Question: I need to replace colors of the sprite.
Some example founded in google

Here is I've found a looks like working solution for Unity - [How to Use a Shader to Dynamically Swap a Sprite's Colors][2]
How to port it to cocos2d-x? Can someone please help with code examples?
I'm looking for cocos2d-x v3 code snippet. Really looking forward for some help.
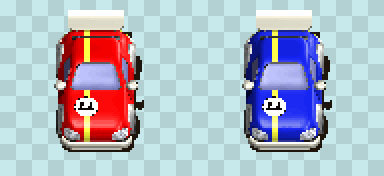
Answer: The algorithm in the article <URL> is very simple. It is based on a one dimensional lookup table with 256 entries. This allows the algorithm to map only 256 different colors.
In detail, the new colors (the colors used to replace) are stored in a one dimensional texture with 256 entries. When a color is read from the original texture a key is used to find the new color in the one dimensional texture. The key which is used is the red color channel of the original color, this means that all different colors in the original text must also have different red color values. This is another restriction.
The original document (<URL> says:
> Note that this may not work as expected if two or more colors on the sprite texture share the same red value! When using this method, it's important to keep the red values of the colors in the sprite texture different.
Further the algorithm mix the original color and the color by the alpha channel of the color. That causes that the color is drawn if the color is completely opaque and the original color is drawn if the color is completely transparent, in between will be linearly interpolated.
A GLSL function with this algorithm is very short and looks somehow like this:
'''
uniform sampler2D u_spriteTexture; // sprite texture
uniform sampler1D u_swapTexture; // lookup texture with swap colors
vec4 SwapColor( vec2 textureCoord )
{
vec4 originalColor = texture( u_spriteTexture, textureCoord.st );
vec4 swapColor = texture( u_swapTexture, originalColor.r );
vec3 finalColor = mix( originalColor.rgb, swapColor.rgb, swapColor.a );
return vec4( finalColor.rgb, originalColor.a );
}
'''
### Suggested Algorithm
Reading the suggested <URL> and back. I took this idea and introduced my own thoughts.
Performant conversion functions between RGB and <URL>, which can easily translated from HLSL to GLSL:
'''
const float Epsilon = 1e-10;
vec3 RGBtoHCV( in vec3 RGB )
{
vec4 P = (RGB.g < RGB.b) ? vec4(RGB.bg, -1.0, 2.0/3.0) : vec4(RGB.gb, 0.0, -1.0/3.0);
vec4 Q = (RGB.r < P.x) ? vec4(P.xyw, RGB.r) : vec4(RGB.r, P.yzx);
float C = Q.x - min(Q.w, Q.y);
float H = abs((Q.w - Q.y) / (6.0 * C + Epsilon) + Q.z);
return vec3(H, C, Q.x);
}
vec3 RGBtoHSV(in vec3 RGB)
{
vec3 HCV = RGBtoHCV(RGB);
float S = HCV.y / (HCV.z + Epsilon);
return vec3(HCV.x, S, HCV.z);
}
'''
'''
vec3 HUEtoRGB(in float H)
{
float R = abs(H * 6.0 - 3.0) - 1.0;
float G = 2.0 - abs(H * 6.0 - 2.0);
float B = 2.0 - abs(H * 6.0 - 4.0);
return clamp( vec3(R,G,B), 0.0, 1.0 );
}
vec3 HSVtoRGB(in vec3 HSV)
{
vec3 RGB = HUEtoRGB(HSV.x);
return ((RGB - 1.0) * HSV.y + 1.0) * HSV.z;
}
'''
As in the first algorithm of this answer, again a one dimensional lookup table is of need. But the length of the look up table has not to be exactly 256, it is completely user dependent. The key is not the red channel, it is the value which is a clear expression of the color and can easily be calculated as seen in 'RGBtoHSV' and 'RGBtoHSV'. The look-up table however has to, contain a color assignment distributed linearly over the * hue * range from 0 to 1 of the original color.
The algorithm can be defined with the following steps:
- - - - -
With this algorithm any RGB color can be swapped, by keeping the and of the original color. See the following short and clear GLSL function:
'''
uniform sampler2D u_spriteTexture; // sprite texture
uniform sampler1D u_swapTexture; // lookup texture with swap colors
// the texture coordinate is the hue of the original color
vec4 SwapColor( vec2 textureCoord )
{
vec4 originalColor = texture( u_spriteTexture, textureCoord.st );
vec3 originalHSV = RGBtoHSV( originalColor.rgb );
vec4 lookUpColor = texture( u_swapTexture, originalHSV.x );
vec3 swapHSV = RGBtoHSV( lookUpColor.rgb );
vec3 swapColor = HSVtoRGB( vec3( swapHSV.x, originalHSV.y, originalHSV.z ) );
vec3 finalColor = mix( originalColor.rgb, swapColor.rgb, lookUpColor.a );
return vec4( finalColor.rgb, originalColor.a );
}
'''
## Apply to cocos2d-x v3.15
To apply the shader to cocos2d-x v3.15 I adapted the and in the project of the cocos2d-x v3.15 test projects.
The shader can be applied to any sprite a can swap up to 10 color tints, but this can easily be expanded. Note, the shader does not only change a single color, it searches all colors which are similar to a color, even the colors with a completely different saturation or brightness. Each color is swapped with a color, that has a equal saturation and brightness, but a new base color.
The information which swaps the colors, is stored in an array of 'vec3'. The 'x' component contains the of the original color, the 'y' component contains the of the color, and the 'z' component contains an epsilon value, which defines the color range.
The shader source files should be placed in the "resource/shader" subdirectory of the project directory.
Vertex shader
'''
attribute vec4 a_position;
attribute vec2 a_texCoord;
attribute vec4 a_color;
varying vec4 cc_FragColor;
varying vec2 cc_FragTexCoord1;
void main()
{
gl_Position = CC_PMatrix * a_position;
cc_FragColor = a_color;
cc_FragTexCoord1 = a_texCoord;
}
'''
Fragment shader
'''
#ifdef GL_ES
precision mediump float;
#endif
varying vec4 cc_FragColor;
varying vec2 cc_FragTexCoord1;
const float Epsilon = 1e-10;
vec3 RGBtoHCV( in vec3 RGB )
{
vec4 P = (RGB.g < RGB.b) ? vec4(RGB.bg, -1.0, 2.0/3.0) : vec4(RGB.gb, 0.0, -1.0/3.0);
vec4 Q = (RGB.r < P.x) ? vec4(P.xyw, RGB.r) : vec4(RGB.r, P.yzx);
float C = Q.x - min(Q.w, Q.y);
float H = abs((Q.w - Q.y) / (6.0 * C + Epsilon) + Q.z);
return vec3(H, C, Q.x);
}
vec3 RGBtoHSV(in vec3 RGB)
{
vec3 HCV = RGBtoHCV(RGB);
float S = HCV.y / (HCV.z + Epsilon);
return vec3(HCV.x, S, HCV.z);
}
vec3 HUEtoRGB(in float H)
{
float R = abs(H * 6.0 - 3.0) - 1.0;
float G = 2.0 - abs(H * 6.0 - 2.0);
float B = 2.0 - abs(H * 6.0 - 4.0);
return clamp( vec3(R,G,B), 0.0, 1.0 );
}
vec3 HSVtoRGB(in vec3 HSV)
{
vec3 RGB = HUEtoRGB(HSV.x);
return ((RGB - 1.0) * HSV.y + 1.0) * HSV.z;
}
#define MAX_SWAP 10
uniform vec3 u_swap[MAX_SWAP];
uniform int u_noSwap;
void main()
{
vec4 originalColor = texture2D(CC_Texture0, cc_FragTexCoord1);
vec3 originalHSV = RGBtoHSV( originalColor.rgb );
vec4 swapColor = vec4( originalColor.rgb, 1.0 );
for ( int i = 0; i < 10 ; ++ i )
{
if ( i >= u_noSwap )
break;
if ( abs( originalHSV.x - u_swap[i].x ) < u_swap[i].z )
{
swapColor.rgb = HSVtoRGB( vec3( u_swap[i].y, originalHSV.y, originalHSV.z ) );
break;
}
}
vec3 finalColor = mix( originalColor.rgb, swapColor.rgb, swapColor.a );
gl_FragColor = vec4( finalColor.rgb, originalColor.a );
}
'''
Header file :
'''
#ifndef __HELLOWORLD_SCENE_H__
#define __HELLOWORLD_SCENE_H__
#include "cocos2d.h"
#define MAX_COLOR 10
class HelloWorld : public cocos2d::Scene
{
public:
virtual bool init() override;
static cocos2d::Scene* scene();
void menuCloseCallback(Ref* sender);
CREATE_FUNC(HelloWorld);
void InitSwapInfo( int i, const cocos2d::Color3B &sourceCol, const cocos2d::Color3B &swapCol, float deviation );
private:
cocos2d::GLProgram* mProgramExample;
cocos2d::Vec3 mSource[MAX_COLOR];
cocos2d::Vec3 mSwap[MAX_COLOR];
float mDeviation[MAX_COLOR];
cocos2d::Vec3 mSwapInfo[MAX_COLOR];
};
#endif // __HELLOWORLD_SCENE_H__
'''
Source file :
Note, the C++ function 'RGBtoHue' and the GLSL function 'RGBtoHue', should implement the exactly same algorithm.
The input to the function 'SwapInfo' are RGB colors encoded to 'cocos2d::Vec3'. If the source channels of the RGB colors are bytes ('unsigned char'), then this can easily converted to 'cocos2d::Vec3' by 'cocos2d::Vec3( R / 255.0f, G / 255.0f, B / 255.0f )'.
'''
#include "HelloWorldScene.h"
#include "AppMacros.h"
USING_NS_CC;
float RGBtoHue( const cocos2d::Vec3 &RGB )
{
const float Epsilon = 1e-10f;
cocos2d::Vec4 P = (RGB.y < RGB.z) ?
cocos2d::Vec4(RGB.y, RGB.z, -1.0f, 2.0f/3.0f) :
cocos2d::Vec4(RGB.y, RGB.z, 0.0f, -1.0f/3.0f);
cocos2d::Vec4 Q = (RGB.x < P.x) ?
cocos2d::Vec4(P.x, P.y, P.w, RGB.x) :
cocos2d::Vec4(RGB.x, P.y, P.z, P.x);
float C = Q.x - (Q.w < Q.y ? Q.w : Q.y);
float H = fabs((Q.w - Q.y) / (6.0f * C + Epsilon) + Q.z);
return H;
}
cocos2d::Vec3 SwapInfo( const cocos2d::Vec3 &sourceCol, const cocos2d::Vec3 &swapCol, float epsi )
{
return cocos2d::Vec3( RGBtoHue( sourceCol ), RGBtoHue( swapCol ), epsi );
}
void HelloWorld::InitSwapInfo( int i, const cocos2d::Color3B &sourceCol, const cocos2d::Color3B &swapCol, float deviation )
{
mSource[i] = cocos2d::Vec3( sourceCol.r/255.0, sourceCol.g/255.0, sourceCol.b/255.0 );
mSwap[i] = cocos2d::Vec3( swapCol.r/255.0, swapCol.g/255.0, swapCol.b/255.0 );
mDeviation[i] = deviation;
mSwapInfo[i] = SwapInfo( mSource[i], mSwap[i], mDeviation[i] );
}
Scene* HelloWorld::scene()
{
return HelloWorld::create();
}
bool HelloWorld::init()
{
if ( !Scene::init() ) return false;
auto visibleSize = Director::getInstance()->getVisibleSize();
auto origin = Director::getInstance()->getVisibleOrigin();
auto closeItem = MenuItemImage::create(
"CloseNormal.png",
"CloseSelected.png",
CC_CALLBACK_1(HelloWorld::menuCloseCallback,this));
closeItem->setPosition(origin + Vec2(visibleSize) - Vec2(closeItem->getContentSize() / 2));
auto menu = Menu::create(closeItem, nullptr);
menu->setPosition(Vec2::ZERO);
this->addChild(menu, 1);
auto sprite = Sprite::create("HelloWorld.png");
sprite->setPosition(Vec2(visibleSize / 2) + origin);
mProgramExample = new GLProgram();
mProgramExample->initWithFilenames("shader/colorswap.vert", "shader/colorswap.frag");
mProgramExample->bindAttribLocation(GLProgram::ATTRIBUTE_NAME_POSITION, GLProgram::VERTEX_ATTRIB_POSITION);
mProgramExample->bindAttribLocation(GLProgram::ATTRIBUTE_NAME_COLOR, GLProgram::VERTEX_ATTRIB_COLOR);
mProgramExample->bindAttribLocation(GLProgram::ATTRIBUTE_NAME_TEX_COORD, GLProgram::VERTEX_ATTRIB_TEX_COORDS);
mProgramExample->link();
mProgramExample->updateUniforms();
mProgramExample->use();
GLProgramState* state = GLProgramState::getOrCreateWithGLProgram(mProgramExample);
sprite->setGLProgram(mProgramExample);
sprite->setGLProgramState(state);
InitSwapInfo( 0, cocos2d::Color3B( 41, 201, 226 ), cocos2d::Color3B( 255, 0, 0 ), 0.1f );
InitSwapInfo( 1, cocos2d::Color3B( 249, 6, 6 ), cocos2d::Color3B( 255, 255, 0 ), 0.1f );
int noOfColors = 2;
state->setUniformVec3v("u_swap", noOfColors, mSwapInfo);
state->setUniformInt("u_noSwap", noOfColors);
this->addChild(sprite);
return true;
}
void HelloWorld::menuCloseCallback(Ref* sender)
{
Director::getInstance()->end();
#if (CC_TARGET_PLATFORM == CC_PLATFORM_IOS)
exit(0);
#endif
}
'''
### Compare RGB values instead of Hue
A fragment shader which directly compares RGB colors would look like this:
'''
#ifdef GL_ES
precision mediump float;
#endif
varying vec4 cc_FragColor;
varying vec2 cc_FragTexCoord1;
const float Epsilon = 1e-10;
vec3 RGBtoHCV( in vec3 RGB )
{
vec4 P = (RGB.g < RGB.b) ? vec4(RGB.bg, -1.0, 2.0/3.0) : vec4(RGB.gb, 0.0, -1.0/3.0);
vec4 Q = (RGB.r < P.x) ? vec4(P.xyw, RGB.r) : vec4(RGB.r, P.yzx);
float C = Q.x - min(Q.w, Q.y);
float H = abs((Q.w - Q.y) / (6.0 * C + Epsilon) + Q.z);
return vec3(H, C, Q.x);
}
vec3 RGBtoHSV(in vec3 RGB)
{
vec3 HCV = RGBtoHCV(RGB);
float S = HCV.y / (HCV.z + Epsilon);
return vec3(HCV.x, S, HCV.z);
}
vec3 HUEtoRGB(in float H)
{
float R = abs(H * 6.0 - 3.0) - 1.0;
float G = 2.0 - abs(H * 6.0 - 2.0);
float B = 2.0 - abs(H * 6.0 - 4.0);
return clamp( vec3(R,G,B), 0.0, 1.0 );
}
vec3 HSVtoRGB(in vec3 HSV)
{
vec3 RGB = HUEtoRGB(HSV.x);
return ((RGB - 1.0) * HSV.y + 1.0) * HSV.z;
}
#define MAX_SWAP 10
uniform vec3 u_orig[MAX_SWAP];
uniform vec3 u_swap[MAX_SWAP];
uniform float u_deviation[MAX_SWAP];
uniform int u_noSwap;
void main()
{
vec4 originalColor = texture2D(CC_Texture0, cc_FragTexCoord1);
vec3 originalHSV = RGBtoHSV( originalColor.rgb );
vec4 swapColor = vec4( originalColor.rgb, 1.0 );
for ( int i = 0; i < 10 ; ++ i )
{
if ( i >= u_noSwap )
break;
if ( all( lessThanEqual( abs(originalColor.rgb - u_orig[i]), vec3(u_deviation[i]) ) ) )
{
vec3 swapHSV = RGBtoHSV( u_swap[i].rgb );
swapColor.rgb = HSVtoRGB( vec3( swapHSV.x, originalHSV.y, originalHSV.z ) );
break;
}
}
vec3 finalColor = mix( originalColor.rgb, swapColor.rgb, swapColor.a );
gl_FragColor = vec4( finalColor.rgb, originalColor.a );
}
'''
Note, the initialization of the uniforms has to be adapt:
'''
int noOfColors = 2;
state->setUniformVec3v("u_orig", noOfColors, mSource);
state->setUniformVec3v("u_swap", noOfColors, mSwap);
state->setUniformFloatv("u_deviation", noOfColors, mDeviation);
state->setUniformInt("u_noSwap", noOfColors);
'''
### Extension to the answer
If exactly specified colors should be exchanged, the shader can be much more simplified. For this, the deviations 'u_deviation' have to be restricted (e.g 'deviation = 0.02;').
'''
#ifdef GL_ES
precision mediump float;
#endif
varying vec4 cc_FragColor;
varying vec2 cc_FragTexCoord1;
#define MAX_SWAP 11
uniform vec3 u_orig[MAX_SWAP];
uniform vec3 u_swap[MAX_SWAP];
uniform float u_deviation[MAX_SWAP];
uniform int u_noSwap;
void main()
{
vec4 originalColor = texture2D(CC_Texture0, cc_FragTexCoord1);
vec4 swapColor = vec4( originalColor.rgb, 1.0 );
for ( int i = 0; i < MAX_SWAP ; ++ i )
{
vec3 deltaCol = abs( originalColor.rgb - u_orig[i] );
float hit = step( deltaCol.x + deltaCol.y + deltaCol.z, u_deviation[i] * 3.0 );
swapColor.rgb = mix( swapColor.rgb, u_swap[i].rgb, hit );
}
gl_FragColor = vec4( swapColor.rgb, originalColor.a );
}
'''
If each color in the source texture has an individual color channel (this means the color value is only use for this special color, e.g. red color channel), then the shader code can be further simplified, because only the one channel has to be compared:
'''
void main()
{
vec4 originalColor = texture2D(CC_Texture0, cc_FragTexCoord1);
vec4 swapColor = vec4( originalColor.rgb, 1.0 );
for ( int i = 0; i < MAX_SWAP ; ++ i )
{
float hit = step( abs( originalColor.r - u_orig[i].r ), u_deviation[i] );
swapColor.rgb = mix( swapColor.rgb, u_swap[i].rgb, hit );
}
gl_FragColor = vec4( swapColor.rgb, originalColor.a );
}
'''
A further optimization would bring us back to the first algorithm, which was described in this answer. The big advantage of this algorithm would be, that each color is swapped (except the alpha channel of the swap texture is 0), but no expensive searching in the look up table has to be done in the shader.
Each color will be swapped by the corresponding color according to its red color channel. As mentioned, if a color should not be swapped, the alpha channel of the texture has to be set to 0.
A new member 'mSwapTexture' has to be add to the class:
'''
cocos2d::Texture2D* mSwapTexture;
'''
The texture can be easily created, and the uniform texture sampler can be set like this:
'''
#include <array>
.....
std::array< unsigned char, 256 * 4 > swapPlane{ 0 };
for ( int c = 0; c < noOfColors; ++ c )
{
size_t i = (size_t)( mSource[c].x * 255.0 ) * 4;
swapPlane[i+0] = (unsigned char)(mSwap[c].x*255.0);
swapPlane[i+1] = (unsigned char)(mSwap[c].y*255.0);
swapPlane[i+2] = (unsigned char)(mSwap[c].z*255.0);
swapPlane[i+3] = 255;
}
mSwapTexture = new Texture2D();
mSwapTexture->setAliasTexParameters();
cocos2d::Size contentSize;
mSwapTexture->initWithData( swapPlane.data(), swapPlane.size(), Texture2D::PixelFormat::RGBA8888, 256, 1, contentSize );
state->setUniformTexture( "u_swapTexture", mSwapTexture );
'''
The fragment shader would look like this:
'''
#ifdef GL_ES
precision mediump float;
#endif
varying vec4 cc_FragColor;
varying vec2 cc_FragTexCoord1;
uniform sampler2D u_swapTexture; // lookup texture with 256 swap colors
void main()
{
vec4 originalColor = texture2D(CC_Texture0, cc_FragTexCoord1);
vec4 swapColor = texture2D(u_swapTexture, vec2(originalColor.r, 0.0));
vec3 finalColor = mix(originalColor.rgb, swapColor.rgb, swapColor.a);
gl_FragColor = vec4(finalColor.rgb, originalColor.a);
}
'''
Of course, the lookup key has not always to be the red channel, any other channel is also possible.
Even a combination of 2 color channels would be possible by using a increased two dimensional lookup texture. See the following example which demonstrates the use of look up texture with 1024 entries. The look up table uses the full red channel (256 indices) in the X dimension and the green channel divided by 64 (4 indices) in the Y dimension.
Create a two dimensional look up table:
'''
std::array< unsigned char, 1024 * 4 > swapPlane{ 0 };
for ( int c = 0; c < noOfColors; ++ c )
{
size_t ix = (size_t)( mSource[c].x * 255.0 );
size_t iy = (size_t)( mSource[c].y * 255.0 / 64.0 );
size_t i = ( iy * 256 + ix ) * 4;
swapPlane[i+0] = (unsigned char)(mSwap[c].x*255.0);
swapPlane[i+1] = (unsigned char)(mSwap[c].y*255.0);
swapPlane[i+2] = (unsigned char)(mSwap[c].z*255.0);
swapPlane[i+3] = 255;
}
mSwapTexture = new Texture2D();
mSwapTexture->setAliasTexParameters();
cocos2d::Size contentSize;
mSwapTexture->initWithData( swapPlane.data(), swapPlane.size(), Texture2D::PixelFormat::RGBA8888, 256, 4, contentSize );
'''
And adapt the fragment shader:
'''
void main()
{
vec4 originalColor = texture2D(CC_Texture0, cc_FragTexCoord1);
vec4 swapColor = texture2D(u_swapTexture, originalColor.rg);
vec3 finalColor = mix(originalColor.rgb, swapColor.rgb, swapColor.a);
gl_FragColor = vec4(finalColor.rgb, originalColor.a);
}
'''
### Interpolate the texture
Since it is not possible to use 'GL_LINEAR' with the above approach, this has to be emulated, if it would be of need:
'''
#ifdef GL_ES
precision mediump float;
#endif
varying vec4 cc_FragColor;
varying vec2 cc_FragTexCoord1;
uniform sampler2D u_swapTexture; // lookup texture with 256 swap colors
uniform vec2 u_spriteSize;
void main()
{
vec2 texS = 1.0 / u_spriteSize;
vec2 texF = fract( cc_FragTexCoord1 * u_spriteSize + 0.5 );
vec2 texC = (cc_FragTexCoord1 * u_spriteSize + 0.5 - texF) / u_spriteSize;
vec4 originalColor = texture2D(CC_Texture0, texC);
vec4 swapColor = texture2D(u_swapTexture, originalColor.rg);
vec3 finalColor00 = mix(originalColor.rgb, swapColor.rgb, swapColor.a);
originalColor = texture2D(CC_Texture0, texC+vec2(texS.x, 0.0));
swapColor = texture2D(u_swapTexture, originalColor.rg);
vec3 finalColor10 = mix(originalColor.rgb, swapColor.rgb, swapColor.a);
originalColor = texture2D(CC_Texture0, texC+vec2(0.0,texS.y));
swapColor = texture2D(u_swapTexture, originalColor.rg);
vec3 finalColor01 = mix(originalColor.rgb, swapColor.rgb, swapColor.a);
originalColor = texture2D(CC_Texture0, texC+texS.xy);
swapColor = texture2D(u_swapTexture, originalColor.rg);
vec3 finalColor11 = mix(originalColor.rgb, swapColor.rgb, swapColor.a);
vec3 finalColor0 = mix( finalColor00, finalColor10, texF.x );
vec3 finalColor1 = mix( finalColor01, finalColor11, texF.x );
vec3 finalColor = mix( finalColor0, finalColor1, texF.y );
gl_FragColor = vec4(finalColor.rgb, originalColor.a);
}
'''
The new uniform variable 'u_spriteSize' has to be set like this:
'''
auto size = sprite->getTexture()->getContentSizeInPixels();
state->setUniformVec2( "u_spriteSize", Vec2( (float)size.width, (float)size.height ) );
'''
### Modify the texture on the CPU
Of course the texture can also be modified on the CPU, but then for each set of colors a separated texture has to be generated. the advantage would be that no more shader is of need.
The following code swaps the colors when the texture is loaded. The shader has to be skipped completely.
'''
Sprite * sprite = nullptr;
std::string imageFile = ....;
std::string fullpath = FileUtils::getInstance()->fullPathForFilename(imageFile);
cocos2d::Image *img = !fullpath.empty() ? new Image() : nullptr;
if (img != nullptr && img->initWithImageFile(fullpath))
{
if ( img->getRenderFormat() == Texture2D::PixelFormat::RGBA8888 )
{
unsigned char *plane = img->getData();
for ( int y = 0; y < img->getHeight(); ++ y )
{
for ( int x = 0; x < img->getWidth(); ++ x )
{
size_t i = ( y * img->getWidth() + x ) * 4;
unsigned char t = plane[i];
for ( int c = 0; c < noOfColors; ++ c )
{
if ( fabs(mSource[c].x - plane[i+0]/255.0f) < mDeviation[c] &&
fabs(mSource[c].y - plane[i+1]/255.0f) < mDeviation[c] &&
fabs(mSource[c].z - plane[i+2]/255.0f) < mDeviation[c] )
{
plane[i+0] = (unsigned char)(mSwap[c].x*255.0);
plane[i+1] = (unsigned char)(mSwap[c].y*255.0);
plane[i+2] = (unsigned char)(mSwap[c].z*255.0);
}
}
}
}
}
std::string key = "my_swap_" + imageFile;
if ( Texture2D *texture = _director->getTextureCache()->addImage( img, key ) )
sprite = Sprite::createWithTexture( texture );
}
'''
### Combined approach on the CPU and GPU
This approach can be used if always the same regions (colors) of the texture are swapped. The advantage of this approach is, that the original texture is modified only once, but every application of the texture can hold its own table.
For this approach the alpha channel is used to hold the index of the swap color. In the example code below, the value range from 1 to including 11 is used to store the indices of the swap color. 0 is reserved for absolute transparency.
'''
Sprite * sprite = nullptr;
std::string imageFile = ....;
std::string key = "my_swap_" + imageFile;
Texture2D *texture = _director->getTextureCache()->getTextureForKey( key );
if (texture == nullptr)
{
std::string fullpath = FileUtils::getInstance()->fullPathForFilename(imageFile);
cocos2d::Image *img = !fullpath.empty() ? new Image() : nullptr;
if ( img->initWithImageFile(fullpath) &&
img->getRenderFormat() == Texture2D::PixelFormat::RGBA8888 )
{
unsigned char *plane = img->getData();
for ( int y = 0; y < img->getHeight(); ++ y )
{
for ( int x = 0; x < img->getWidth(); ++ x )
{
size_t i = ( y * img->getWidth() + x ) * 4;
unsigned char t = plane[i];
for ( int c = 0; c < noOfColors; ++ c )
{
if ( fabs(mSource[c].x - plane[i+0]/255.0f) < mDeviation[c] &&
fabs(mSource[c].y - plane[i+1]/255.0f) < mDeviation[c] &&
fabs(mSource[c].z - plane[i+2]/255.0f) < mDeviation[c] )
{
plane[i+3] = (unsigned char)(c+1);
}
}
}
}
texture = _director->getTextureCache()->addImage( img, key );
}
}
if ( texture != nullptr )
sprite = Sprite::createWithTexture( texture );
'''
The fragment shader needs only the uniforms 'u_swap' and 'u_noSwap' and does not have to do an expensive searching.
'''
#ifdef GL_ES
precision mediump float;
#endif
varying vec4 cc_FragColor;
varying vec2 cc_FragTexCoord1;
#define MAX_SWAP 11
uniform vec3 u_swap[MAX_SWAP];
uniform int u_noSwap;
void main()
{
vec4 originalColor = texture2D(CC_Texture0, cc_FragTexCoord1);
float fIndex = originalColor.a * 255.0 - 0.5;
float maxIndex = float(u_noSwap) + 0.5;
int iIndex = int( clamp( fIndex, 0.0, maxIndex ) );
float isSwap = step( 0.0, fIndex ) * step( fIndex, maxIndex );
vec3 swapColor = mix( originalColor.rgb, u_swap[iIndex], isSwap );
gl_FragColor = vec4( swapColor.rgb, max(originalColor.a, isSwap) );
}
'''